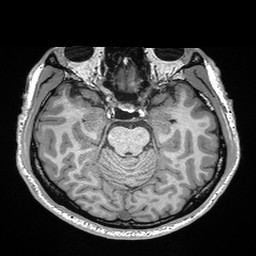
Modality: T1w
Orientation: coronal
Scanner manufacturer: siemens
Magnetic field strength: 3 T
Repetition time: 2.3 s
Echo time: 0.00298 s